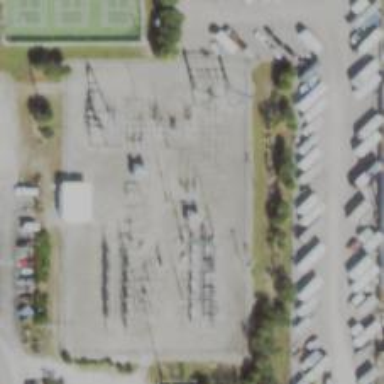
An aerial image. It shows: Switch used for power control.